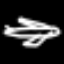
Label: airplane